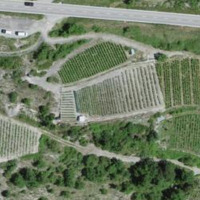
EUNIS habitat code: 24
Species observed at this site:
Melanargia galathea